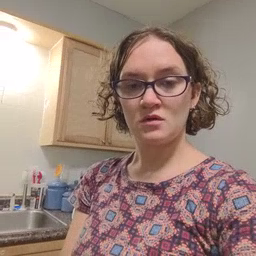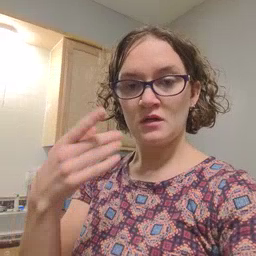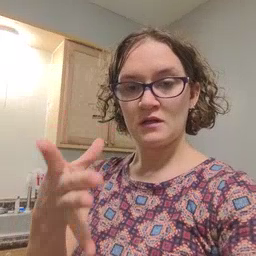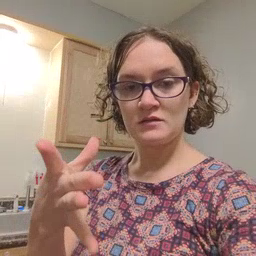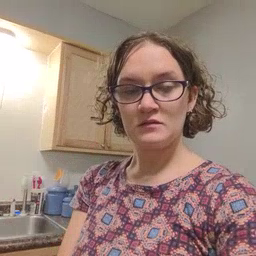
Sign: hate